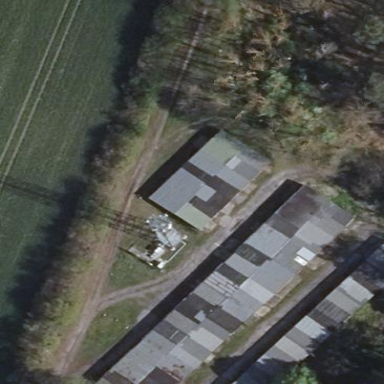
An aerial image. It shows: Group of garages.